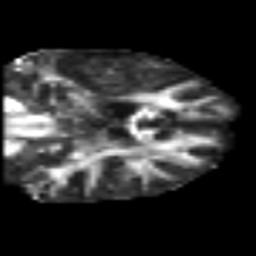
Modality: FA
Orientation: coronal
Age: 49
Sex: male
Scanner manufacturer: siemens
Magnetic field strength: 3 T
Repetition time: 6.1 s
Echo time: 0.101 s